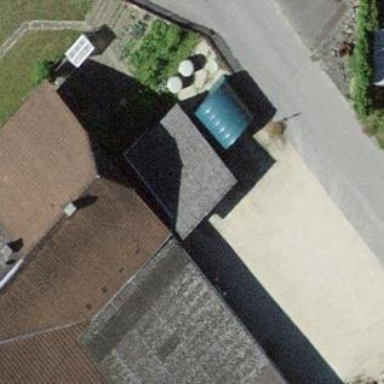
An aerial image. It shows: Garage.